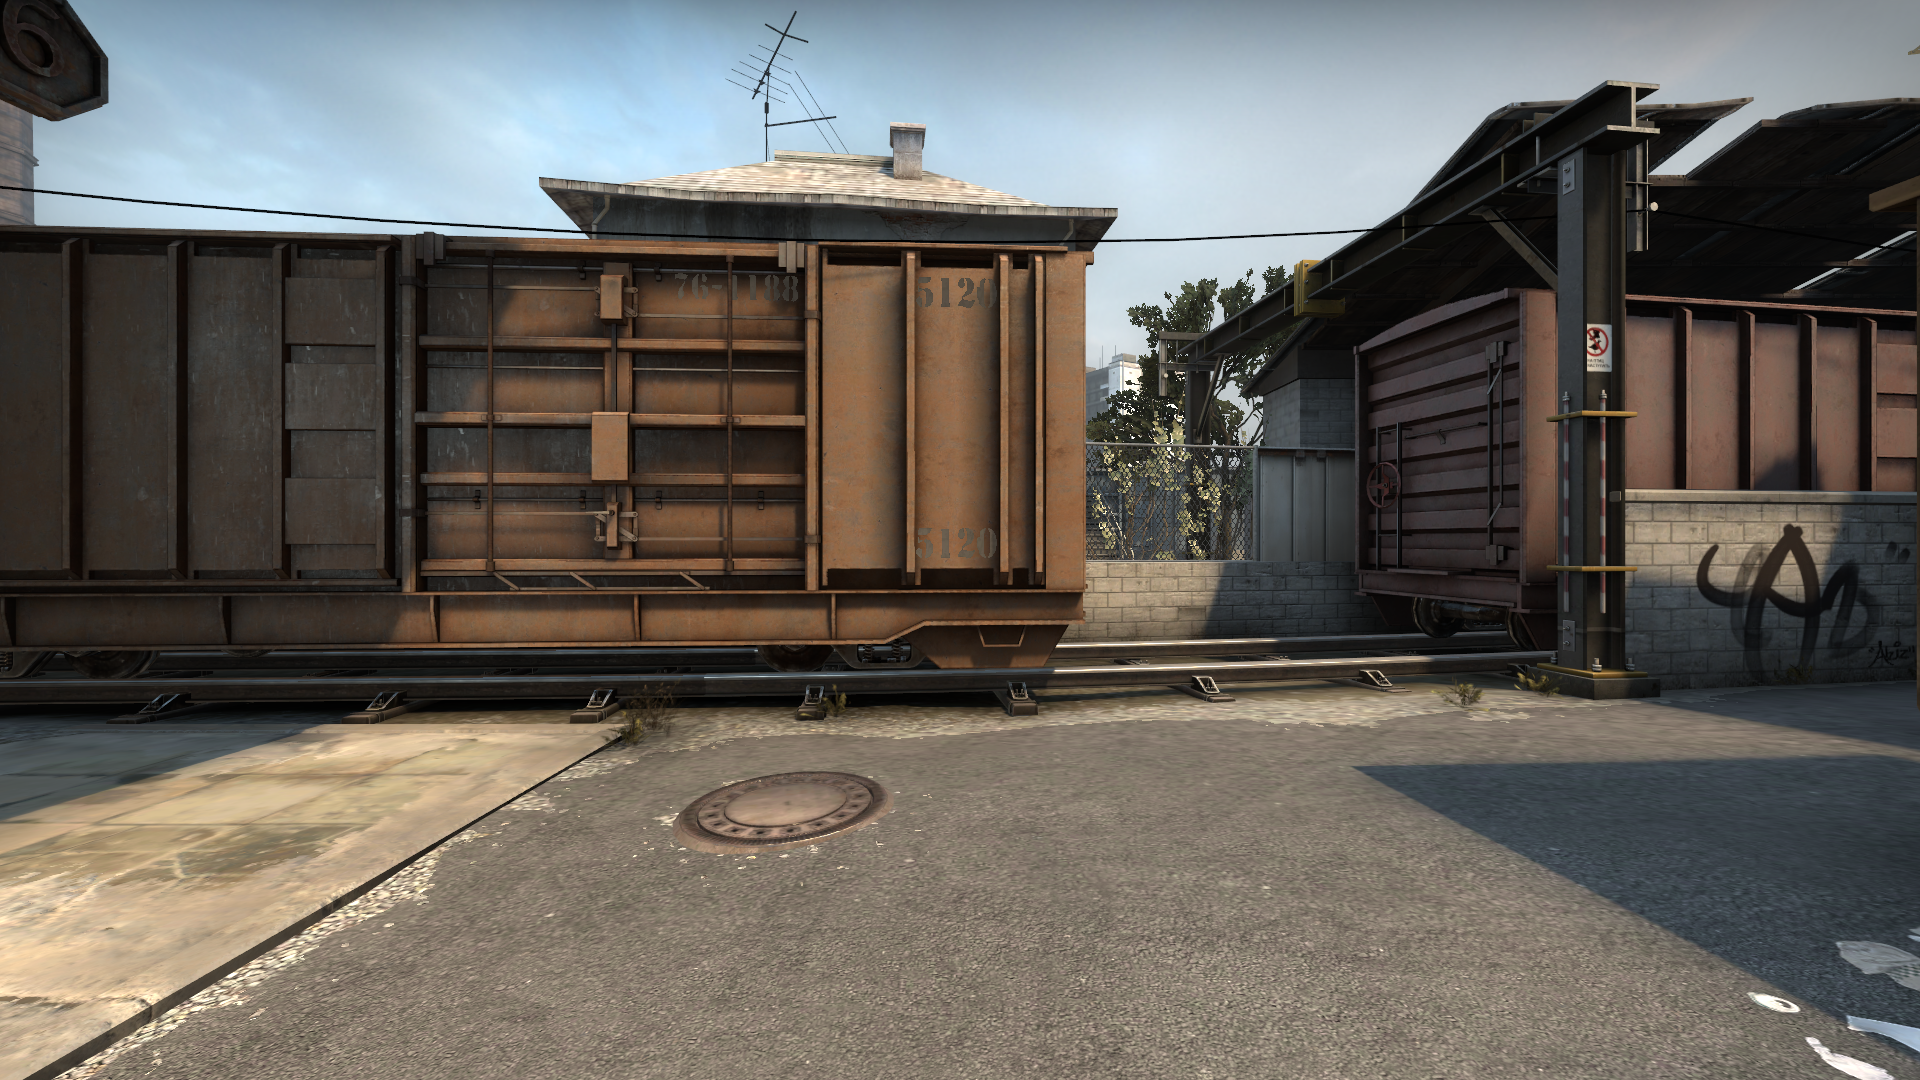
Map: de_train